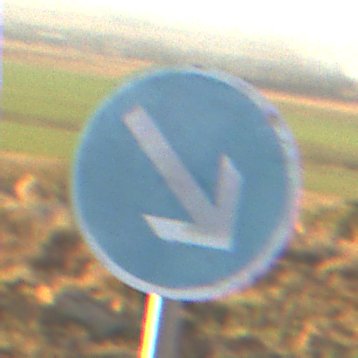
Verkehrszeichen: VorgeschriebeneVorbeifahrtRechts
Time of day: SunriseSunset
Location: Outdoor (Nature)
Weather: Clear
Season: NotSpecified
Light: Natural